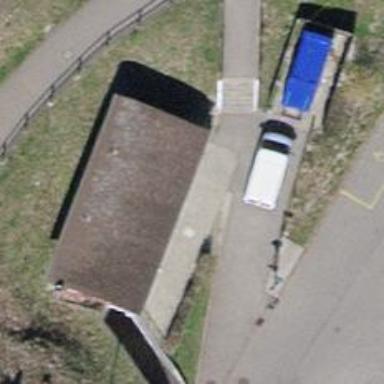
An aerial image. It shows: Toilets housed in building.